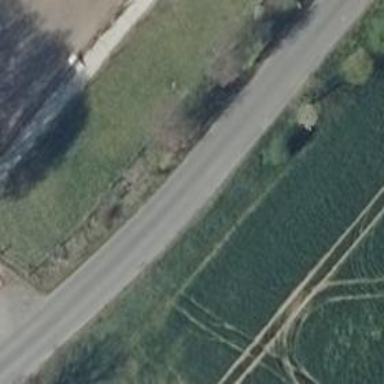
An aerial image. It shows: Unclassified road.